Question: I've got a window I popup that I'd like to style the same as the default Windows tooltip.
What system colour should I be setting the 'BackColor' property to? There isn't a 'TooltipBackColor' in the system colours property tab.
Apologies to <URL> but I'm already using 'System.Drawing.SystemColors.Info' and this doesn't change from the default dull yellow colour when I change theme, but the tooltip backgrounds do, as you can see in this screen shot:

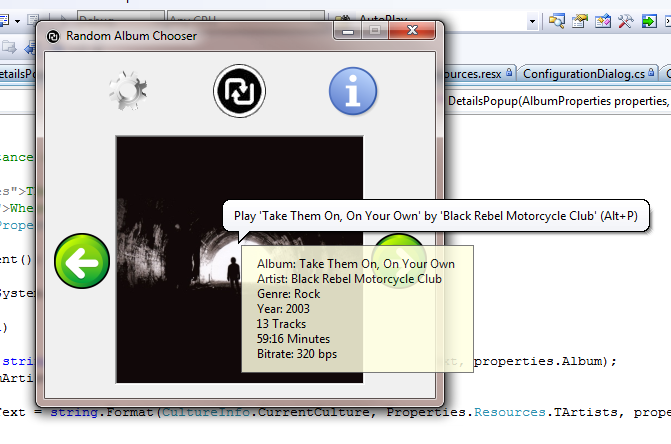
Answer: The windows default is called Info...
EDIT:
If you are in WPF (which supports theming) then according to <URL> it is 'System.Windows.SystemColors.InfoColor'
this updates automatically with the chosen theme
it is a bit more complicated... you instanciate a 'System.Windows.Forms.VisualStyles.VisualStyleRenderer' with a 'VisualStyleElement.ToolTip.Standard.Normal' and then you can call GetColor on the renderer with 'System.Windows.Forms.VisualStyles.ColorProperty.FillColor'
that gives you the current theme backgoundcolor of a tooltip